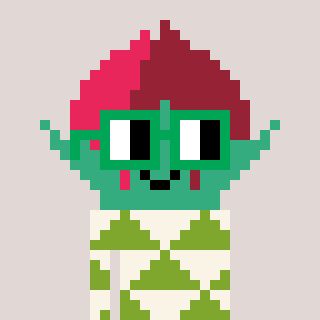
a pixel art character with square green glasses, a rosebud-shaped head and a slimegreen-colored body on a warm background